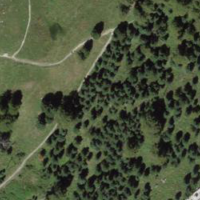
EUNIS habitat code: 43
Species observed at this site:
Viola calcarata